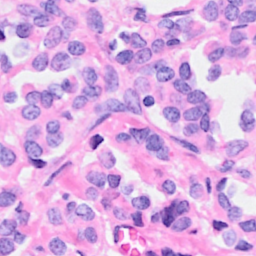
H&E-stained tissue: Breast